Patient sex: F
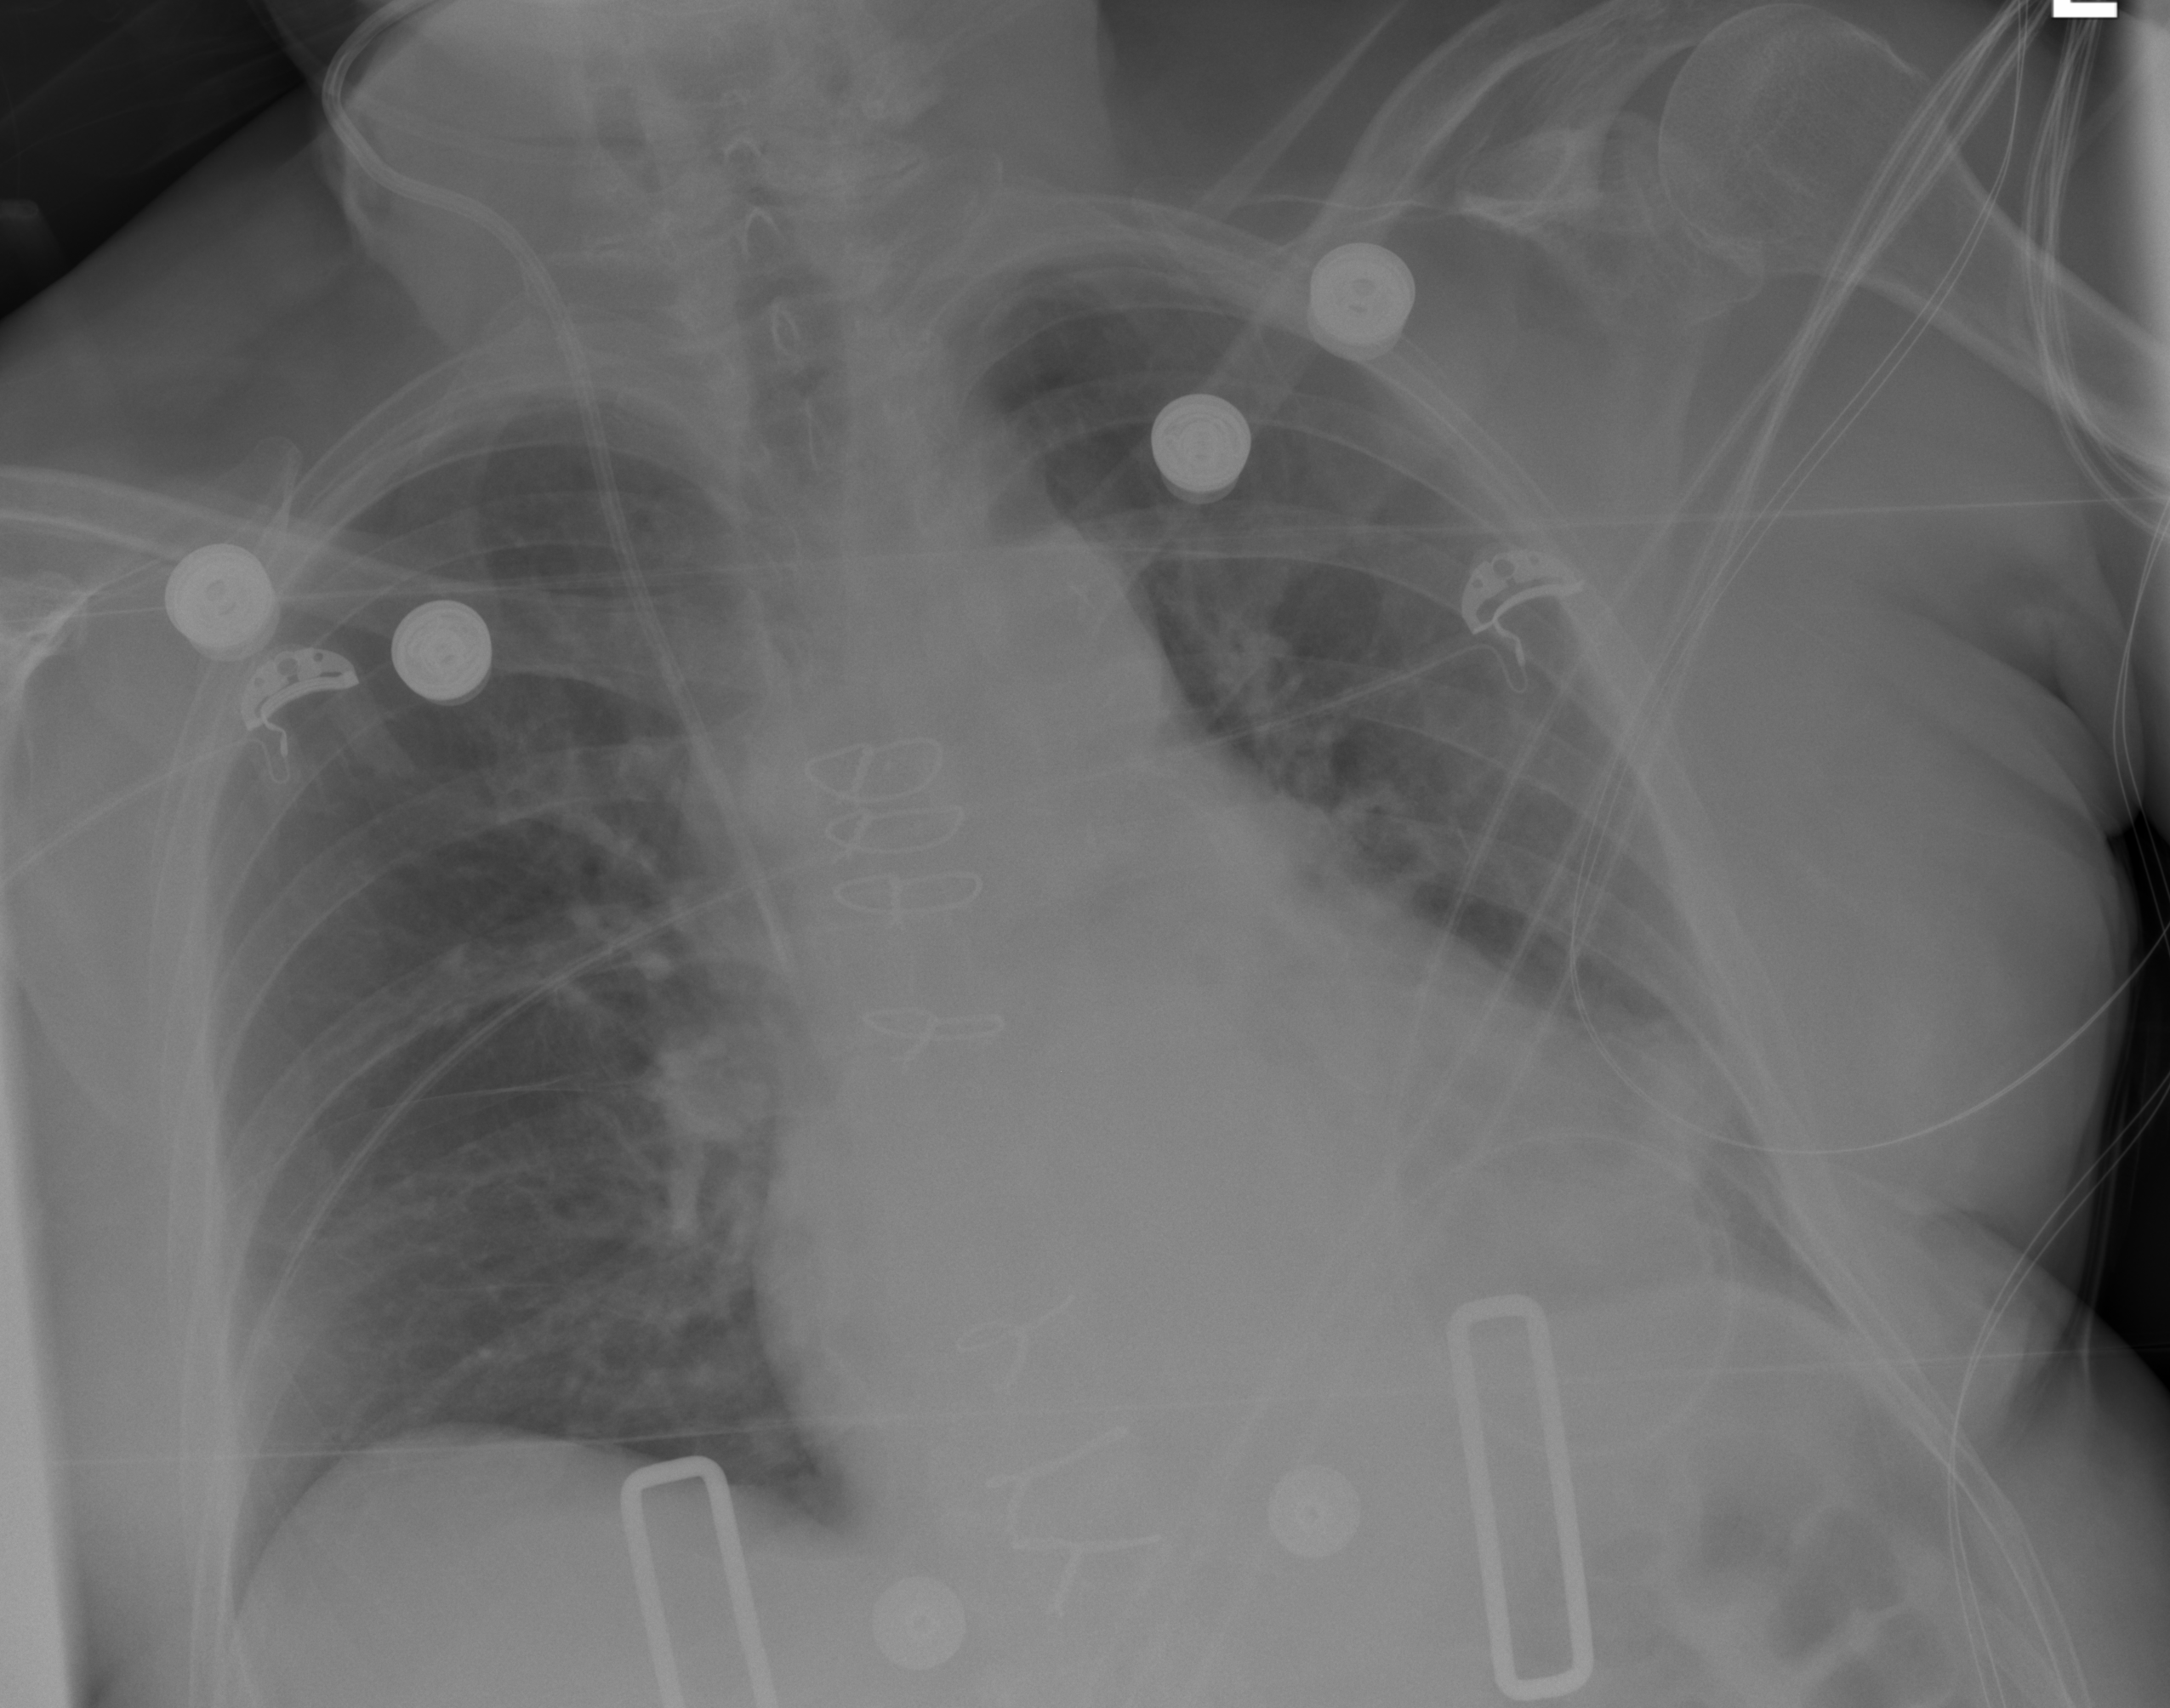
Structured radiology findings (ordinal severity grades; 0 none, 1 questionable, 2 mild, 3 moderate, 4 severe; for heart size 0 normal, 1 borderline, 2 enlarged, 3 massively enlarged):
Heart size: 0
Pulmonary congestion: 0
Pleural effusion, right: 0
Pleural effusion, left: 0
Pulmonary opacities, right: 0
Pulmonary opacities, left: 0
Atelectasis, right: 0
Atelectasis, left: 2